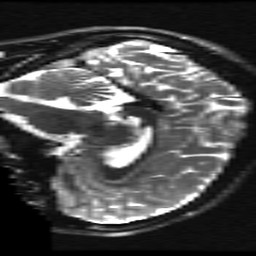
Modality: T2w
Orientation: sagittal
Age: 19
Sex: female
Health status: ill
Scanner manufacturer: ge
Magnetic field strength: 3 T
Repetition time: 7.5 s
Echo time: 0.1003 s